Question: I have the following model
'''
class OrgPerson < ActiveRecord::Base
has_and_belongs_to_many :TypRole
has_and_belongs_to_many :OrgContact
has_one :OrgCredential, dependent: :destroy
belongs_to :OrgCompany, foreign_key:"org_company_id"
belongs_to :TypPosition, foreign_key:"typ_position_id"
validates :first_name, presence: true
validates :last_name, presence: true
accepts_nested_attributes_for :OrgCredential
end
class OrgCredential < ActiveRecord::Base
belongs_to :OrgPerson, foreign_key:"org_person_id"
validates :user_name, presence: true
validates :password, length: { minimum: 6 }
before_create :create_remember_token
has_secure_password
end
'''
and the following strong parameters:
'''
def person_params
params.require(:org_person).permit(:first_name, :last_name,
org_credential_attributes: [:password, :password_confirmation])
end
'''
and the following new.html.erb
'''
<%= form_for(@person) do |f| %>
<%= render 'shared/error_messages' %>
<div class="col-md-12 ">
<%= f.text_field :first_name, placeholder: "First Name", :class => "form-control" %>
<%= f.text_field :last_name, placeholder: "Last Name", :class => "form-control" %>
<%= f.fields_for :org_credentials do |oc|%>
<%= oc.password_field :password, placeholder: "Password", :class => "form-control" %>
<%= oc.password_field :password_confirmation, placeholder: "Password Confirmation", :class => "form-control" %>
<% end %>
<%= f.submit "Create my account", class: "btn btn-large btn-primary" %>
</div>
'''
In shared/error_messages
'''
<% if @person.errors.any? %>
<div id="error_explanation" class="col-md-12">
<div class="alert alert-danger" role="alert">
The form contains <%= pluralize(@person.errors.count, "error") %>.
</div>
<ul>
<% @person.errors.full_messages.each do |msg| %>
<li>* <%= msg %></li>
<% end %>
</ul>
</div>
<% end %>
'''

The problem as shown in the picture is that it says something like "Org credential password is too short" when I only want it to say "Password is too short." I'm quite new to rails and I feel like I have to iterate through the error hash to spit out "Password is too short," but i'm not quite certain if this is the only way to do it or if there is an easier way. I hope someone who may have ran into the same problem can enlighten me on how they solved it.
Thank you!
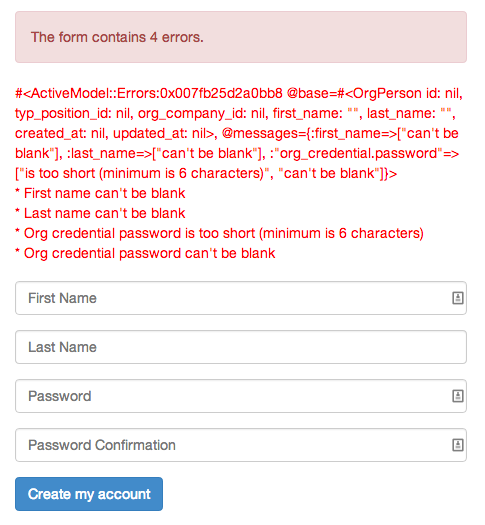
Answer: Firstly, you need to be aware that Rails requires <URL> for the Class Names:
'''
#app/models/org_person.rb
Class OrgPerson < ActiveRecord::Base
has_and_belongs_to_many :typ_roles
has_and_belongs_to_many :org_contacts
has_one :org_credential, dependent: :destroy
belongs_to :org_company
belongs_to :typ_position
validates :first_name, presence: true
validates :last_name, presence: true
accepts_nested_attributes_for :org_credential
end
'''
--
In regards to your error messages, and as 'Rahul Singh' recommended, you need to consider that you can define <URL>
You can do that using the the following:
'''
validates :first_name, :last_name,
presence: { message: "You Need To Enter A Name!" }
'''
This will give you custom messages, however, there a sticking point with Rails, in that it's difficult to get the attribute name to be customized.
If you wanted to show the messages only, you'll be best using something like this (live code):
'''
<% @person.errors.each do |attr,msg| %>
<li><%= msg %></li>
<% end %>
'''